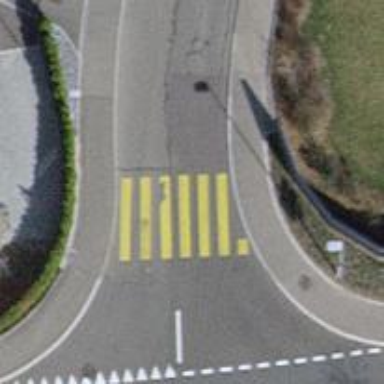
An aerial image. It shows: Uncontrolled zebra crossing on the road.